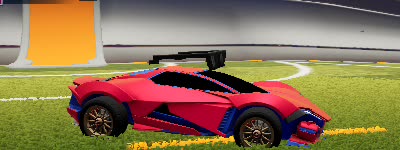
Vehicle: werewolf